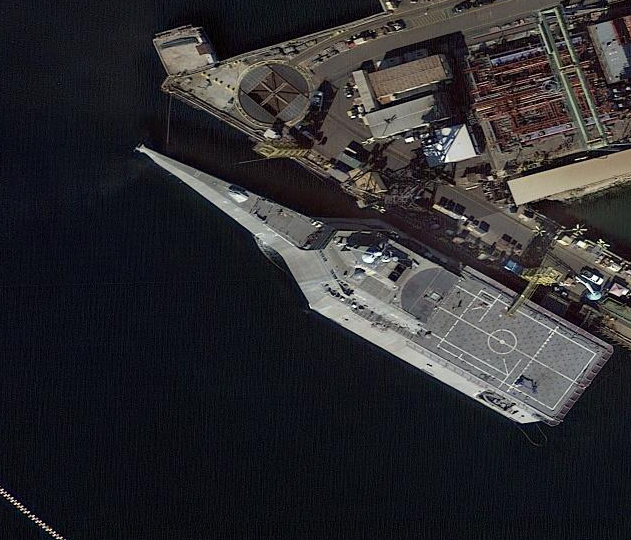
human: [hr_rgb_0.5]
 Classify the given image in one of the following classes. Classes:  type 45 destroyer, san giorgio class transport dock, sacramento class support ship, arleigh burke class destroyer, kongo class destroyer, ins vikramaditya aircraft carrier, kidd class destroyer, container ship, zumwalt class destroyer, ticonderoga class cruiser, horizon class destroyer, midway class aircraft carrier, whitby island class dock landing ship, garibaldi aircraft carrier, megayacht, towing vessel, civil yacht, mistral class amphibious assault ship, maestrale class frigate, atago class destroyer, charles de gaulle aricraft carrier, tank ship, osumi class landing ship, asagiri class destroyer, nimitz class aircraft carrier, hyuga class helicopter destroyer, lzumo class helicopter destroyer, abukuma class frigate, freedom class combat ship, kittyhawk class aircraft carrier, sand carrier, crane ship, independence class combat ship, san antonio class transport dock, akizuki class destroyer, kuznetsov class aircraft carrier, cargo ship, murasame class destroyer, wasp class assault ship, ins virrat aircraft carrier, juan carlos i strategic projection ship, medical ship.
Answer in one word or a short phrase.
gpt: Independence class combat ship